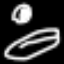
Label: frog